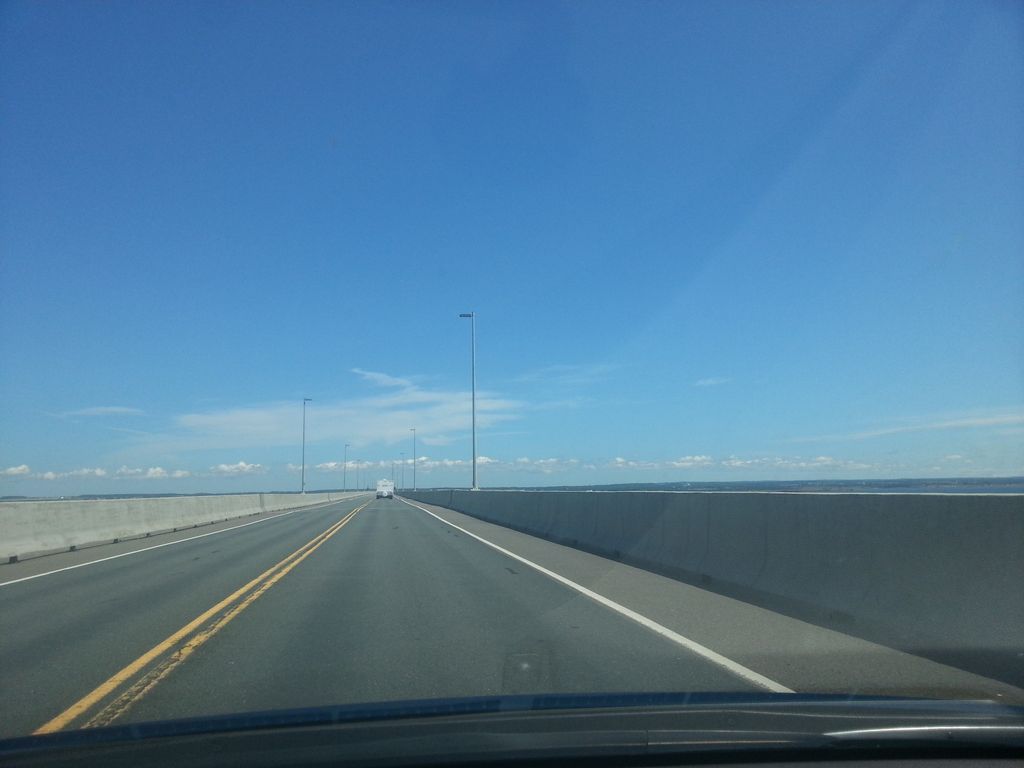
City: charlottetown